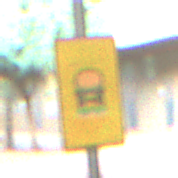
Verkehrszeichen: FahrzeugeMitWassergefaehrdenderLadungOhnePfeilsymbol
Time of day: MorningAfternoon
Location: Roofed (Special)
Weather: NotSpecified
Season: NotSpecified
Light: Artificial